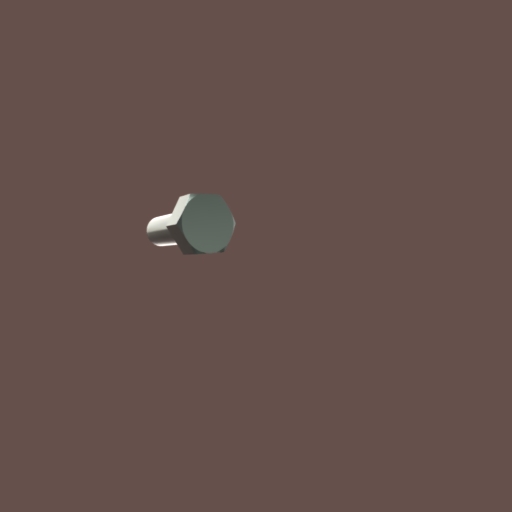
Label: bolt